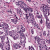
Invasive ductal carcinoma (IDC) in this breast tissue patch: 1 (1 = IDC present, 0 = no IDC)